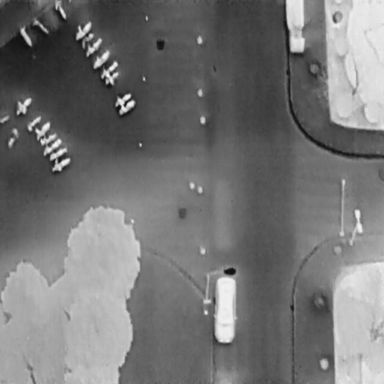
There are 21 objects shown in the infrared image, including a Car, and 20 Bicycles.